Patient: sex M, age 57
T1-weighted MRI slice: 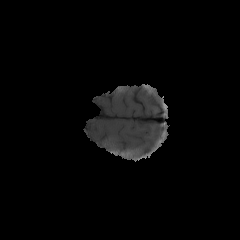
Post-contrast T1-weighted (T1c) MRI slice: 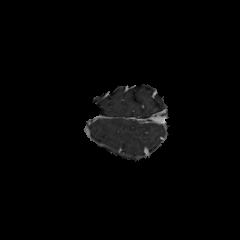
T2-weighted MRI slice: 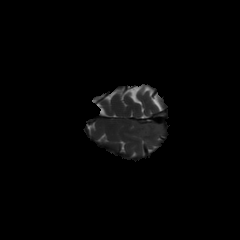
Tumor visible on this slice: no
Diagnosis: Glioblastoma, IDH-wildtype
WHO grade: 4